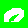
Digit: 0